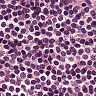
Metastatic tissue present: no